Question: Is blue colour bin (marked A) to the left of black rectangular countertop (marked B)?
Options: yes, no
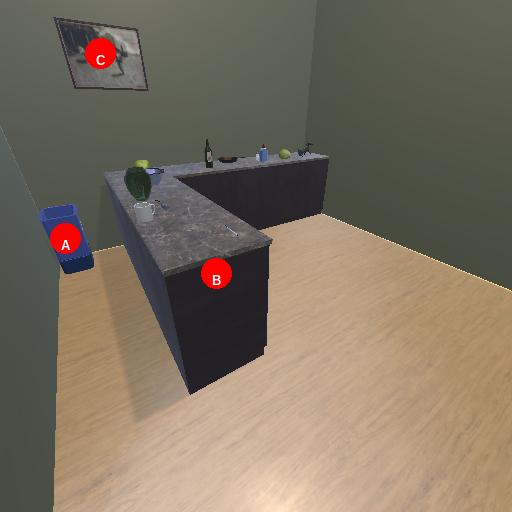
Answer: yes